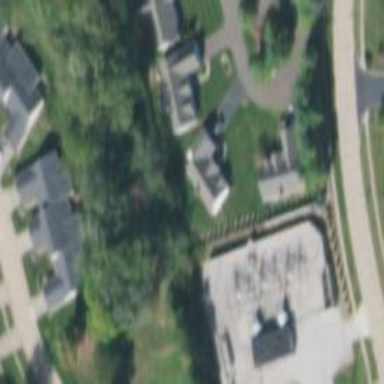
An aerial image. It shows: Substation with power equipment.